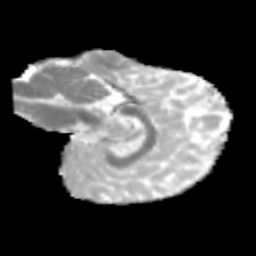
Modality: MD
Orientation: sagittal
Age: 11
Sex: male
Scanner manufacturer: siemens
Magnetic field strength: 3 T
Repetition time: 3.8 s
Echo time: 0.07 s